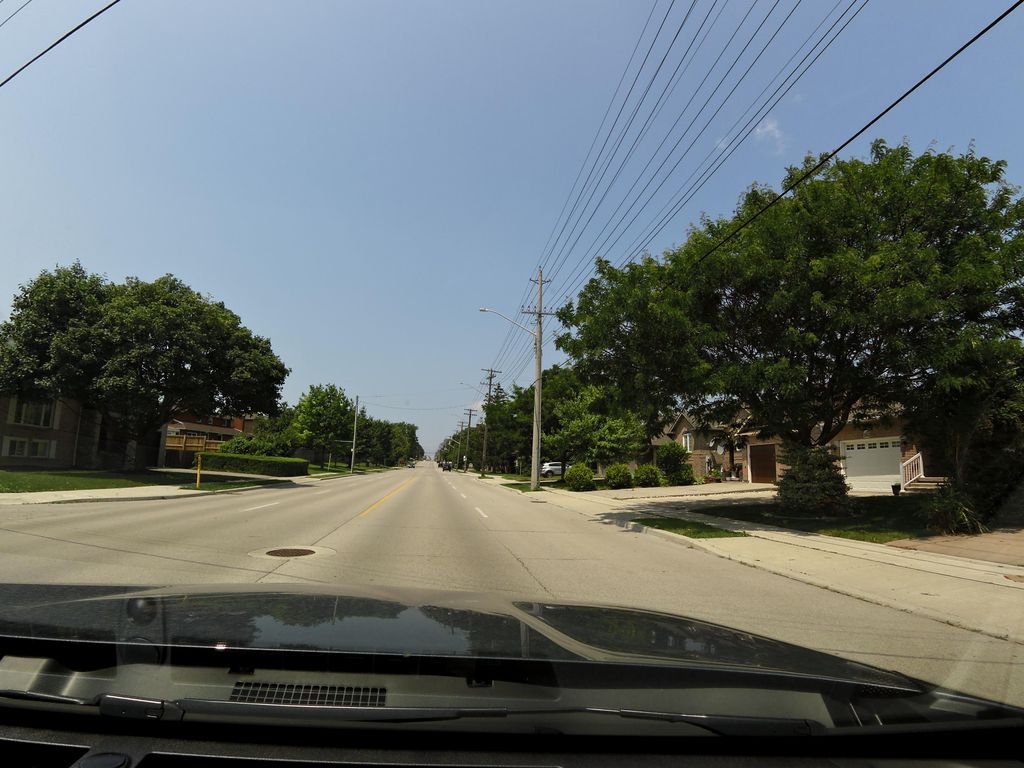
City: hamilton